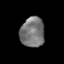
Tissue: skin
Cell type: T cells
Senescence score: 0.2677
Nuclear area (px): 706
Mean DAPI intensity: 118.676